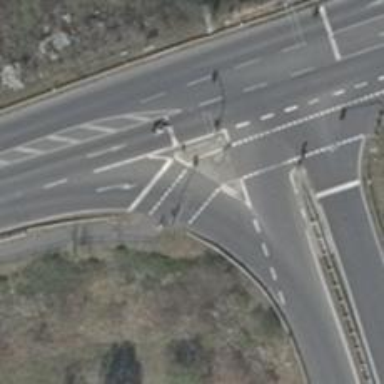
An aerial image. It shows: Road with traffic signals at the crossing.